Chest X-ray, PA view. Patient: 28 years old, sex M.
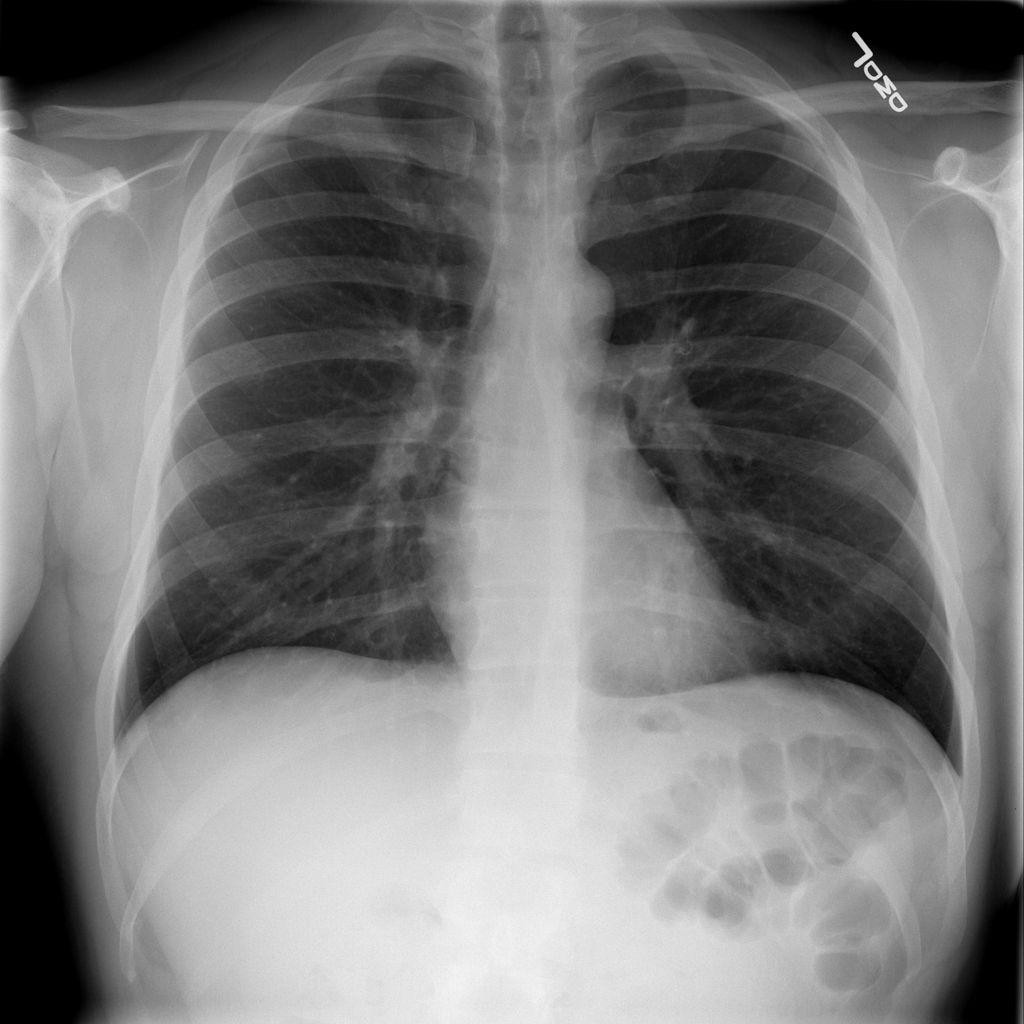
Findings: No Finding